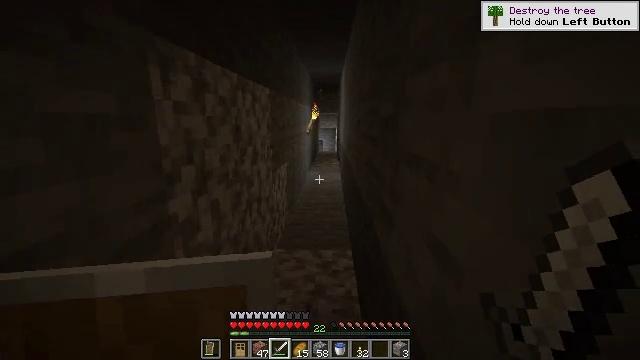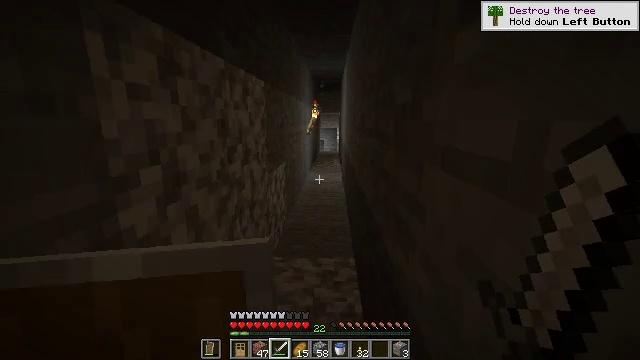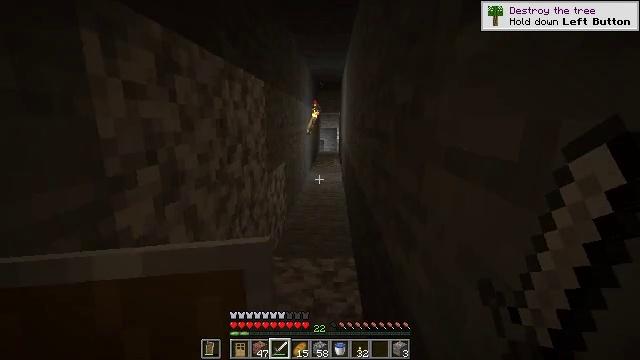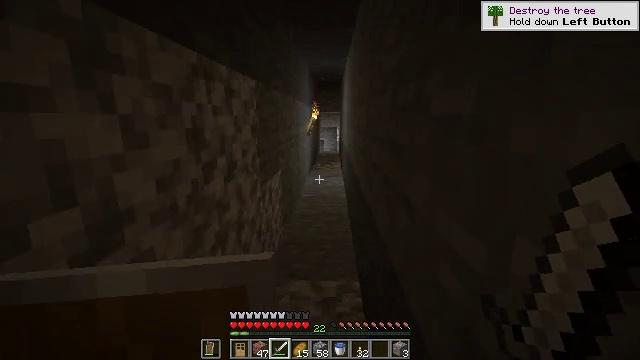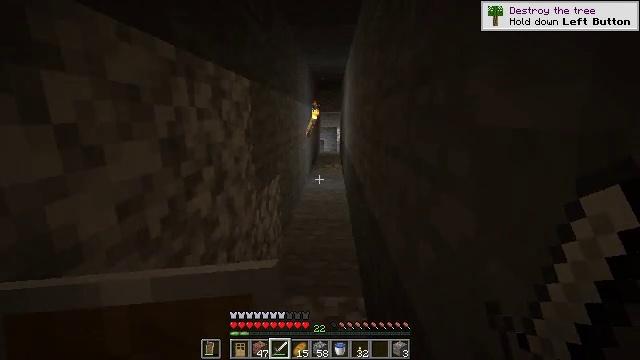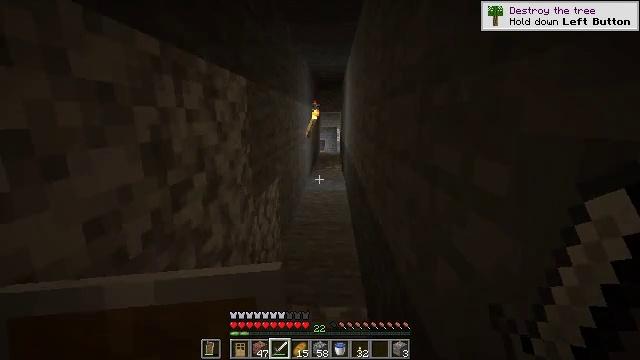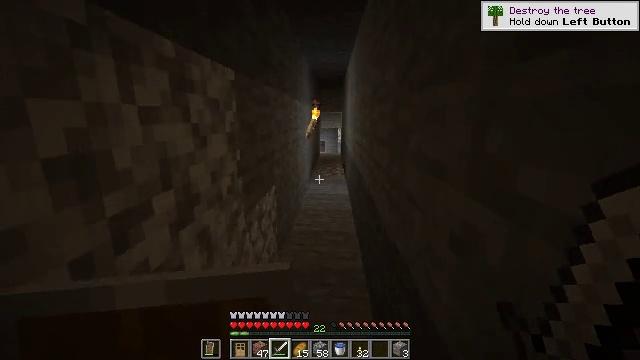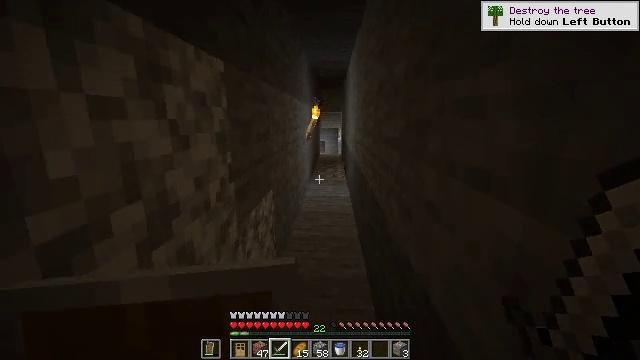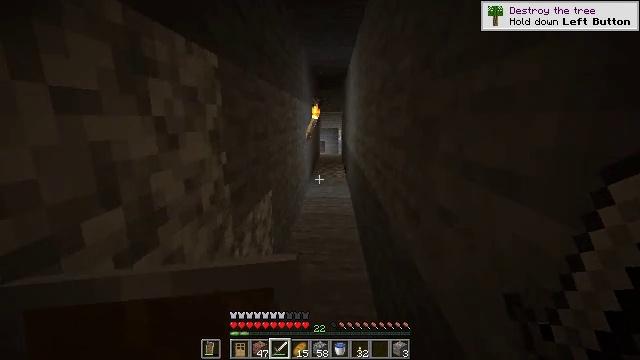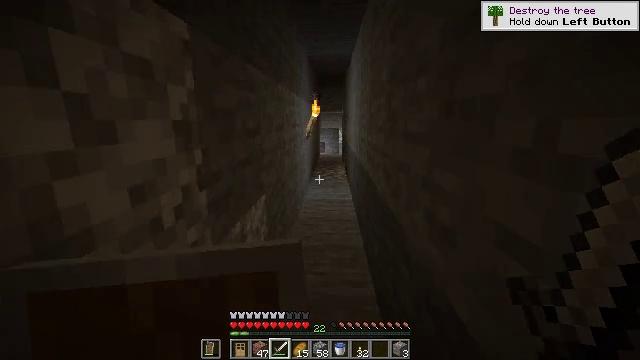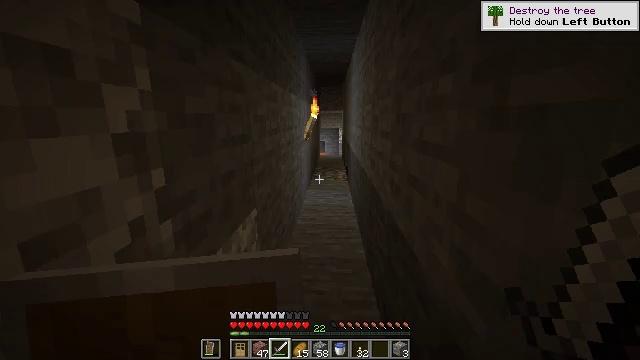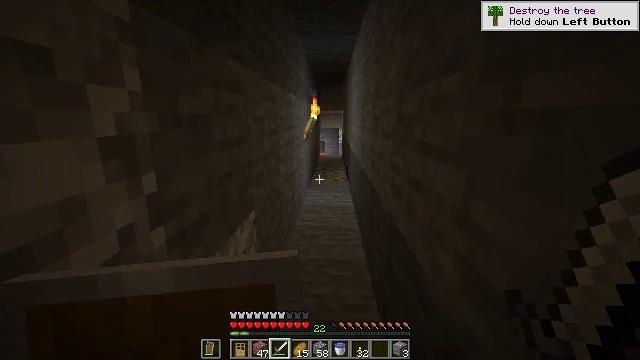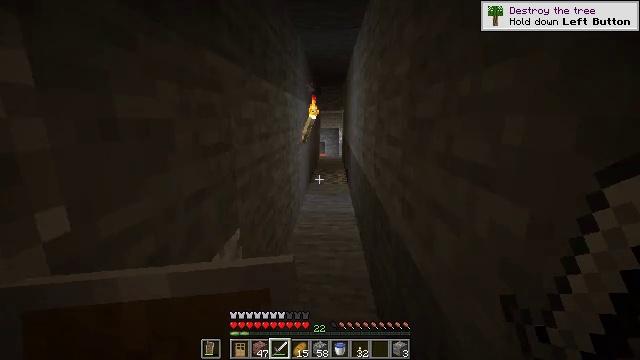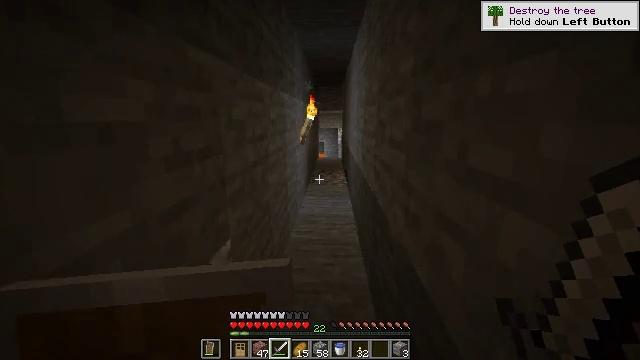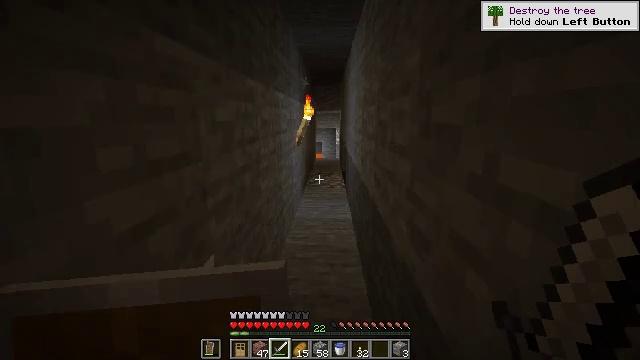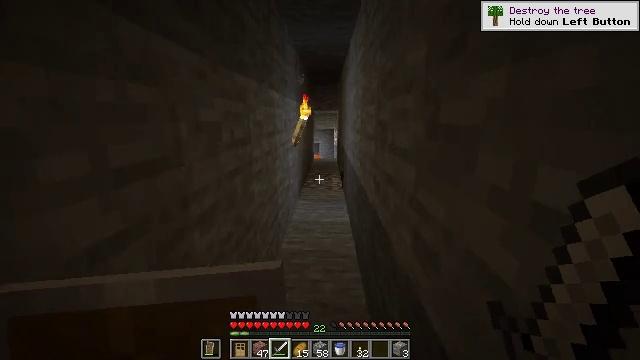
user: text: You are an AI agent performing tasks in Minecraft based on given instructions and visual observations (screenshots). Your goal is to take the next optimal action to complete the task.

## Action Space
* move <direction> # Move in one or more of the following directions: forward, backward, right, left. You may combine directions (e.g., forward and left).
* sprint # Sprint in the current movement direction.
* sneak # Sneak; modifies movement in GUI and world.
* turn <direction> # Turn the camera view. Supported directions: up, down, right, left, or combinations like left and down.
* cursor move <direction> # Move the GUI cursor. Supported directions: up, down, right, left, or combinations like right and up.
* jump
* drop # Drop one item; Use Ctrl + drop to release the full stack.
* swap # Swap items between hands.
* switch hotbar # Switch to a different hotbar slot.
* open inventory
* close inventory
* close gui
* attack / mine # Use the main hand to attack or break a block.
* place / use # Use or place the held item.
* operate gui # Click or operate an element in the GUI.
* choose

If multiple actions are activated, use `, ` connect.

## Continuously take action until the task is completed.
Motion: motion action
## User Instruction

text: Collect gravel for your inventory.
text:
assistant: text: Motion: move forward
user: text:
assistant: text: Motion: move forward
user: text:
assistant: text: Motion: move forward
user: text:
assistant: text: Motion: move forward
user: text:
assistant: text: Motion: move forward
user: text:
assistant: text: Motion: move forward
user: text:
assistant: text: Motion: move forward
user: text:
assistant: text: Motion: move forward
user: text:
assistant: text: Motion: move forward
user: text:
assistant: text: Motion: move forward
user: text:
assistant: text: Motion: move forward
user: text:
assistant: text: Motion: no_op
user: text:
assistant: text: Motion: move forward
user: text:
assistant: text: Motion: move forward
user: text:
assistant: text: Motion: move forward
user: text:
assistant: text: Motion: no_op
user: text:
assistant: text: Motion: no_op
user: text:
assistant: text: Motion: move forward
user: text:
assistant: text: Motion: move forward
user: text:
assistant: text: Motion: move forward
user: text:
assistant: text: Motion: move forward
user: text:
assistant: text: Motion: move forward
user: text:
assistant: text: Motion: move forward
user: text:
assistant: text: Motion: move forward
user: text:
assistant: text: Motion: move forward
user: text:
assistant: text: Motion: move forward
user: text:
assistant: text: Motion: move forward
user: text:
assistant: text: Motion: move forward
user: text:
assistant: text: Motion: move forward
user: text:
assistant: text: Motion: move forward